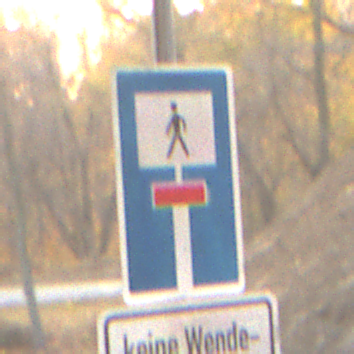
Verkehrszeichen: SackgasseFussgaengerDurchlaessig
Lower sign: HinweisGeaenderteVorfahrtVerkehrsfuehrungVerkehrsregelung3
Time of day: SunriseSunset
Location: Roofed (Suburban)
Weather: Clear
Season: NotSpecified
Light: Natural